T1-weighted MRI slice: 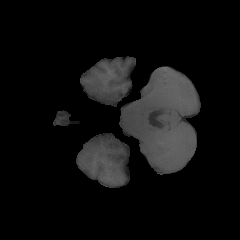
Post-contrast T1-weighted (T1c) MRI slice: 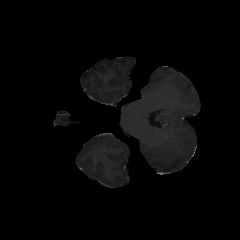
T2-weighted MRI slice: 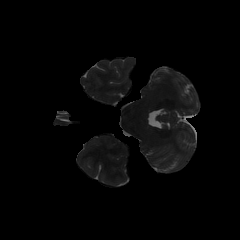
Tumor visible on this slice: no